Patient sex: M
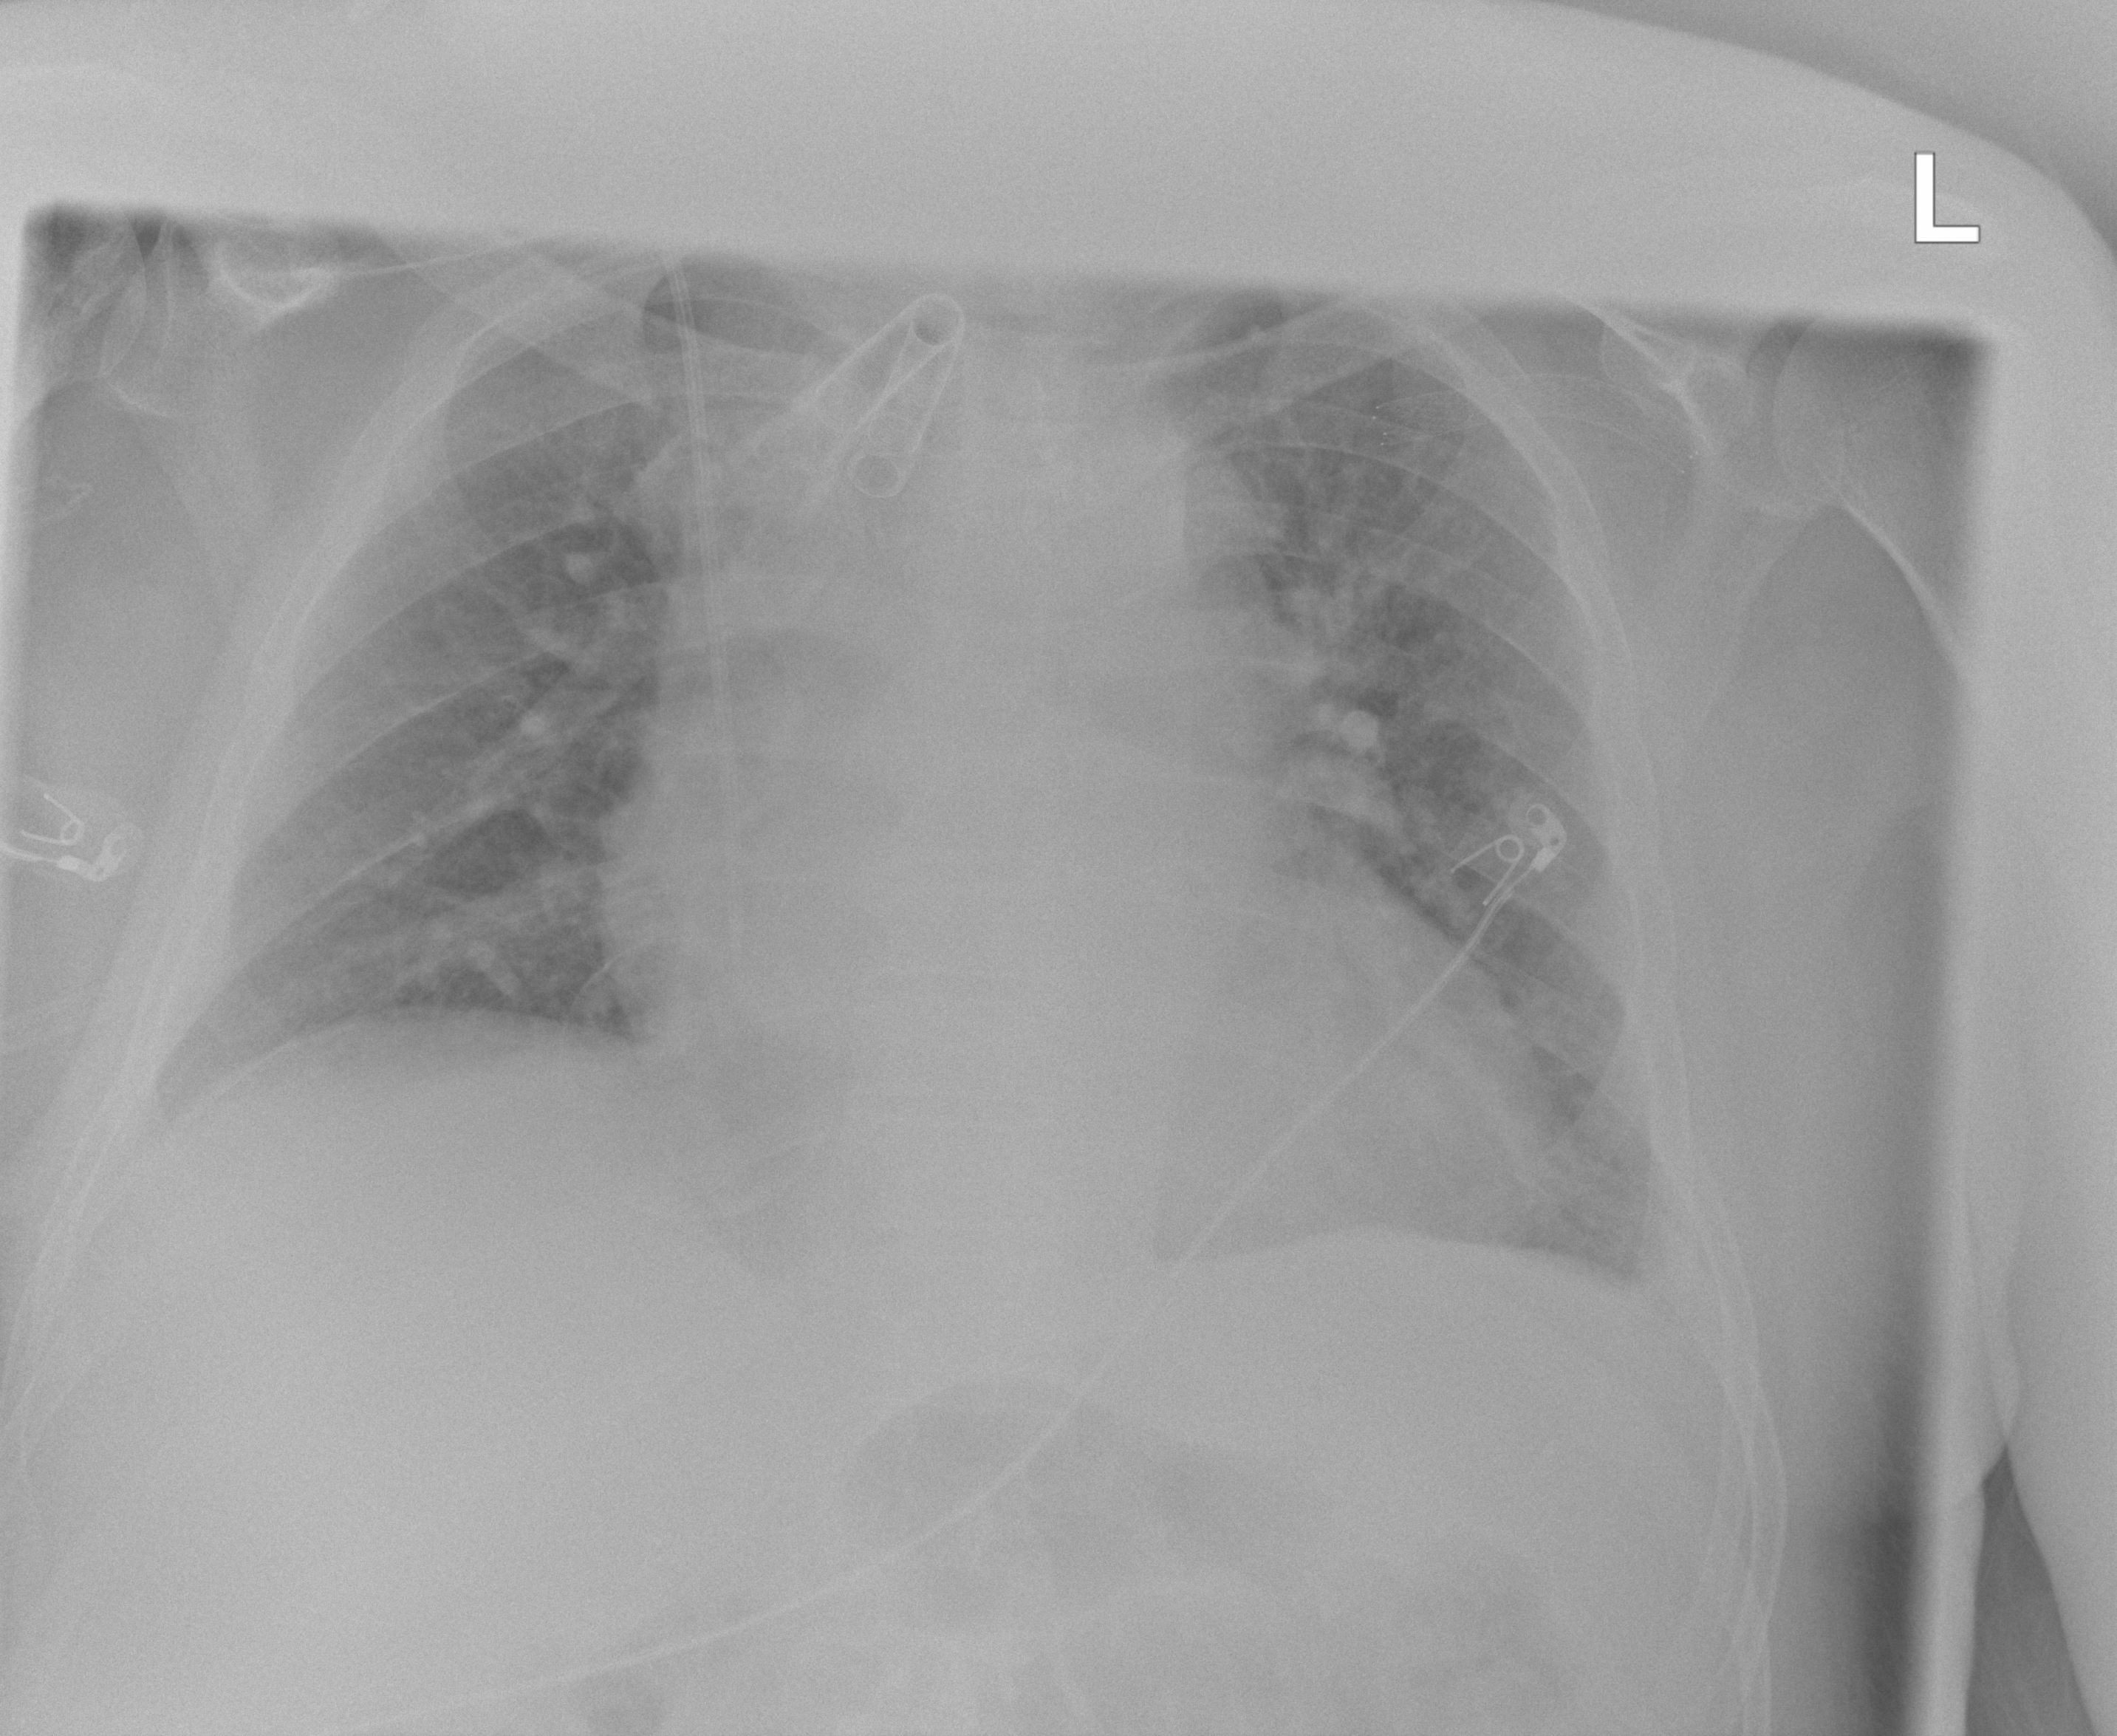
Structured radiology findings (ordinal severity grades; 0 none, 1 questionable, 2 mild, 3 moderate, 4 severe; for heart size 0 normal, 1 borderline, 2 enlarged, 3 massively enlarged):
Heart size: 2
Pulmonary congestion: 2
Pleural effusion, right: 1
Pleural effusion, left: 2
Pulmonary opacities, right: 2
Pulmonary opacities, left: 2
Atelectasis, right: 2
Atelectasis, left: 2